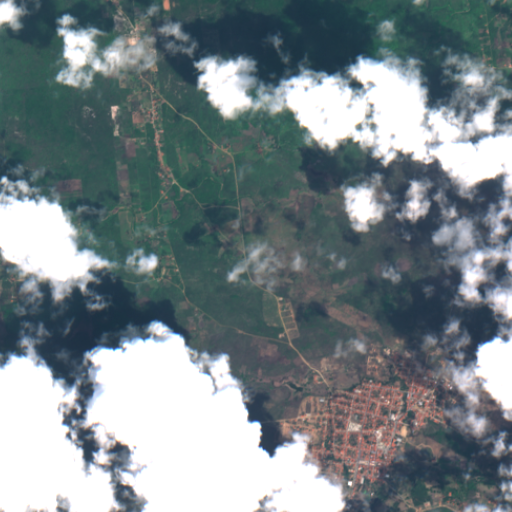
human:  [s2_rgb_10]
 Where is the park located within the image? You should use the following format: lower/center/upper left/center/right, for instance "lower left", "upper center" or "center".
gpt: The park is located in the lower right of the image.
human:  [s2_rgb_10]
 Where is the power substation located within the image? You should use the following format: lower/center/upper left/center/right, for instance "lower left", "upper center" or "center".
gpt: The power substation is located in the center right of the image.
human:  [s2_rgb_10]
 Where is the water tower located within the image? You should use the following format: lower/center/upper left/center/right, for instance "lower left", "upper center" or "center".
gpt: The water tower is located in the lower right of the image.
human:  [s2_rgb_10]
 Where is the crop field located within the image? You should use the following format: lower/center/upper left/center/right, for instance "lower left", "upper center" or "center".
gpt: There is no crop field in the image.